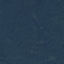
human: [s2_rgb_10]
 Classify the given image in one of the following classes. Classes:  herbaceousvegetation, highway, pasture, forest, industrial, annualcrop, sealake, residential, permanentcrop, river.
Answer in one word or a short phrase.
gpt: Forest